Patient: sex M, age 55
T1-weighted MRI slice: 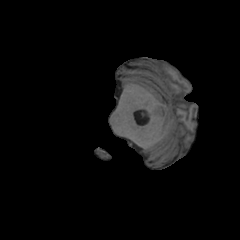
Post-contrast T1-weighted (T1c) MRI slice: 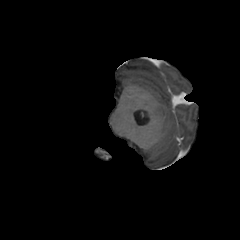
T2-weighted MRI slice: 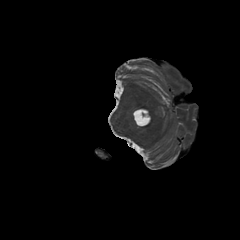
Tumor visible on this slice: no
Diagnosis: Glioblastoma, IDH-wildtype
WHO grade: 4